Field crop: maize
Growth stage: 2
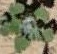
Species: chenopodium